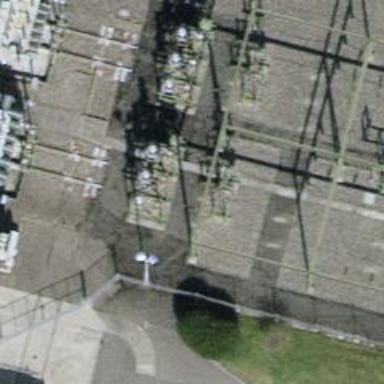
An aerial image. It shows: Insulator used in power equipment.